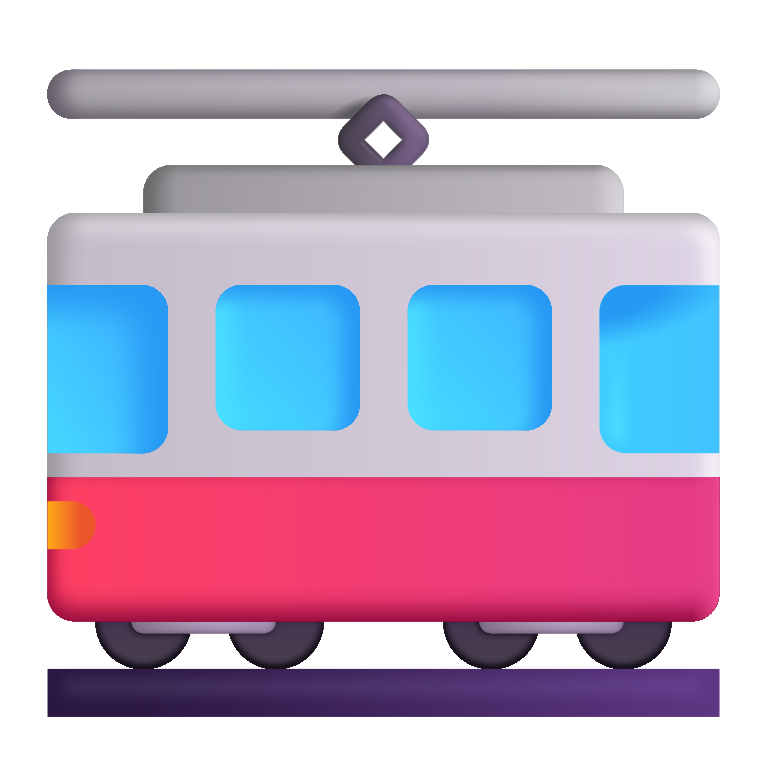
tram car color